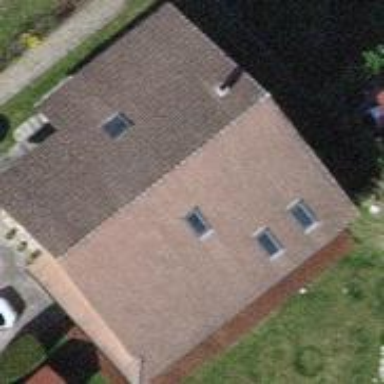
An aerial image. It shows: Simple and straightforward house.